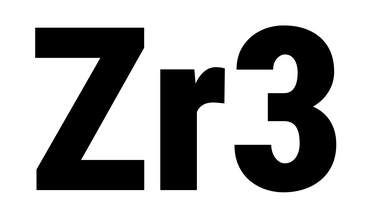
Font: Roboto_Condensed_Black